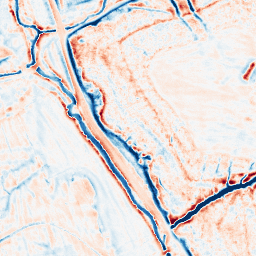
Category: edge_preserving
Decomposition family: bilateral
Decomposition parameters: d: 15
sigma_color: 100
sigma_space: 100
Upsampling method: bicubic
Upsampling parameters: scale: 4
Upsampling scale: 4